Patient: sex M, age 60
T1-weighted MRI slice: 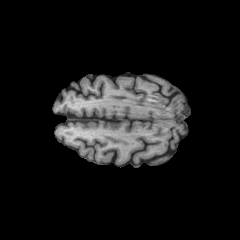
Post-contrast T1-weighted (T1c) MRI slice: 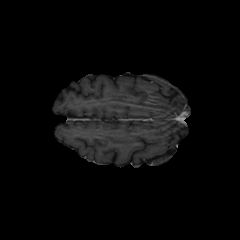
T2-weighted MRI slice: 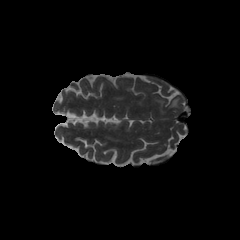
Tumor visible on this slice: yes
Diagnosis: Glioblastoma, IDH-wildtype
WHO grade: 4